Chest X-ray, PA view. Patient: 41 years old, sex F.
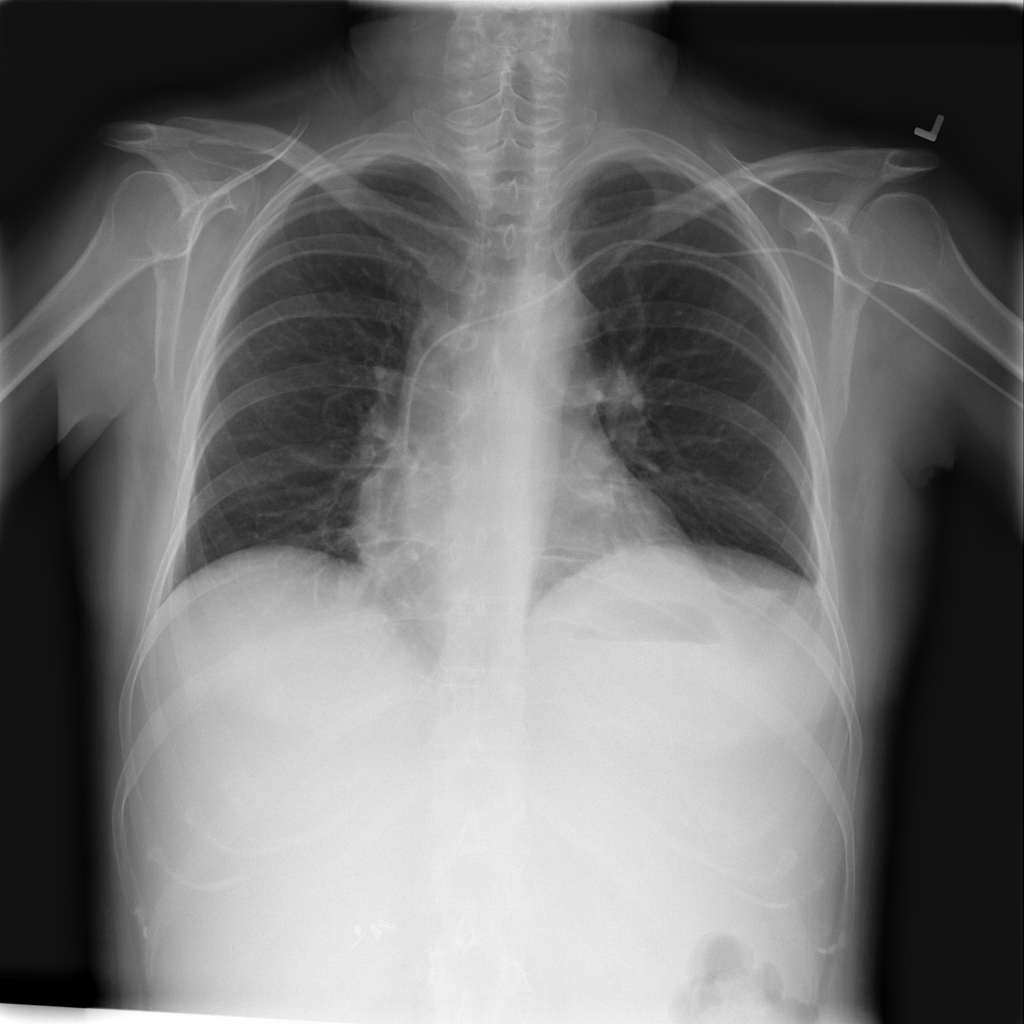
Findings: No Finding